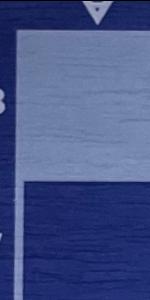
Label: Empty